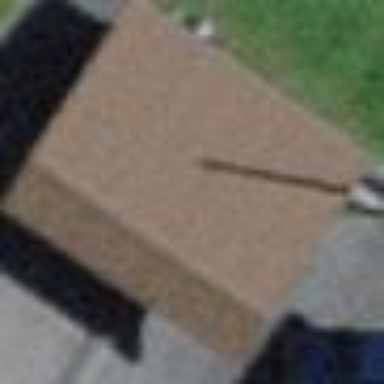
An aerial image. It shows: View of roof of building.